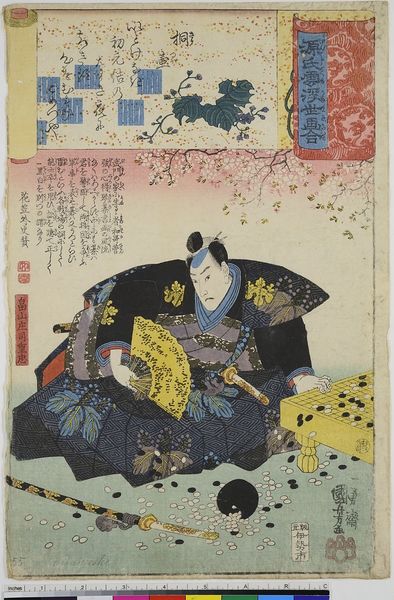
Künstler: Utagawa Kuniyoshi
Standort: Hamburg
Institution: Museum für Kunst und Gewerbe Hamburg
Schlagwörter: blau, blätter, mann, gelb, grün, sitzen, blumen, frau, frisur, schwarz, tisch, fächer, teppich, steine, figur, person, pflanze, holzschnitt, japan, schrift, schriftzeichen, gestalt, spiel, druckgraphik, druckgrafik, schwert, literatur, asiatisch, degen, china, zeit, farbholzschnitt, spieltisch, spielsteine, kimono, samurai, edo, charaktere, reproduktionen, druckerzeugnisse, blüte, lit, literarische, paulownie, zeichenblumen, geeand, #fächer, repich